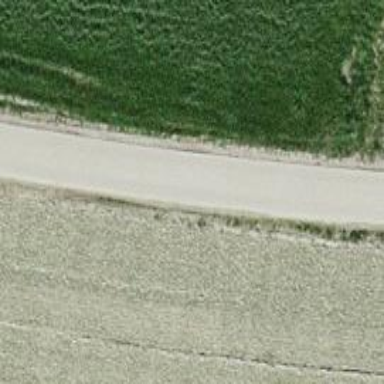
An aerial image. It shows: Concrete service road